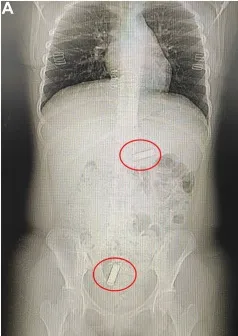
CT scan shows the position of the batteries in red circle.
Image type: radiology (ct)